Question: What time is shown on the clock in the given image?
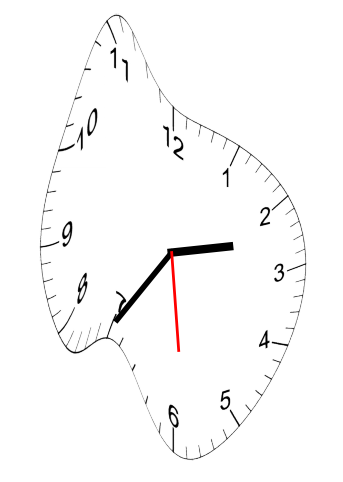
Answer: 02:35:29